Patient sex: M
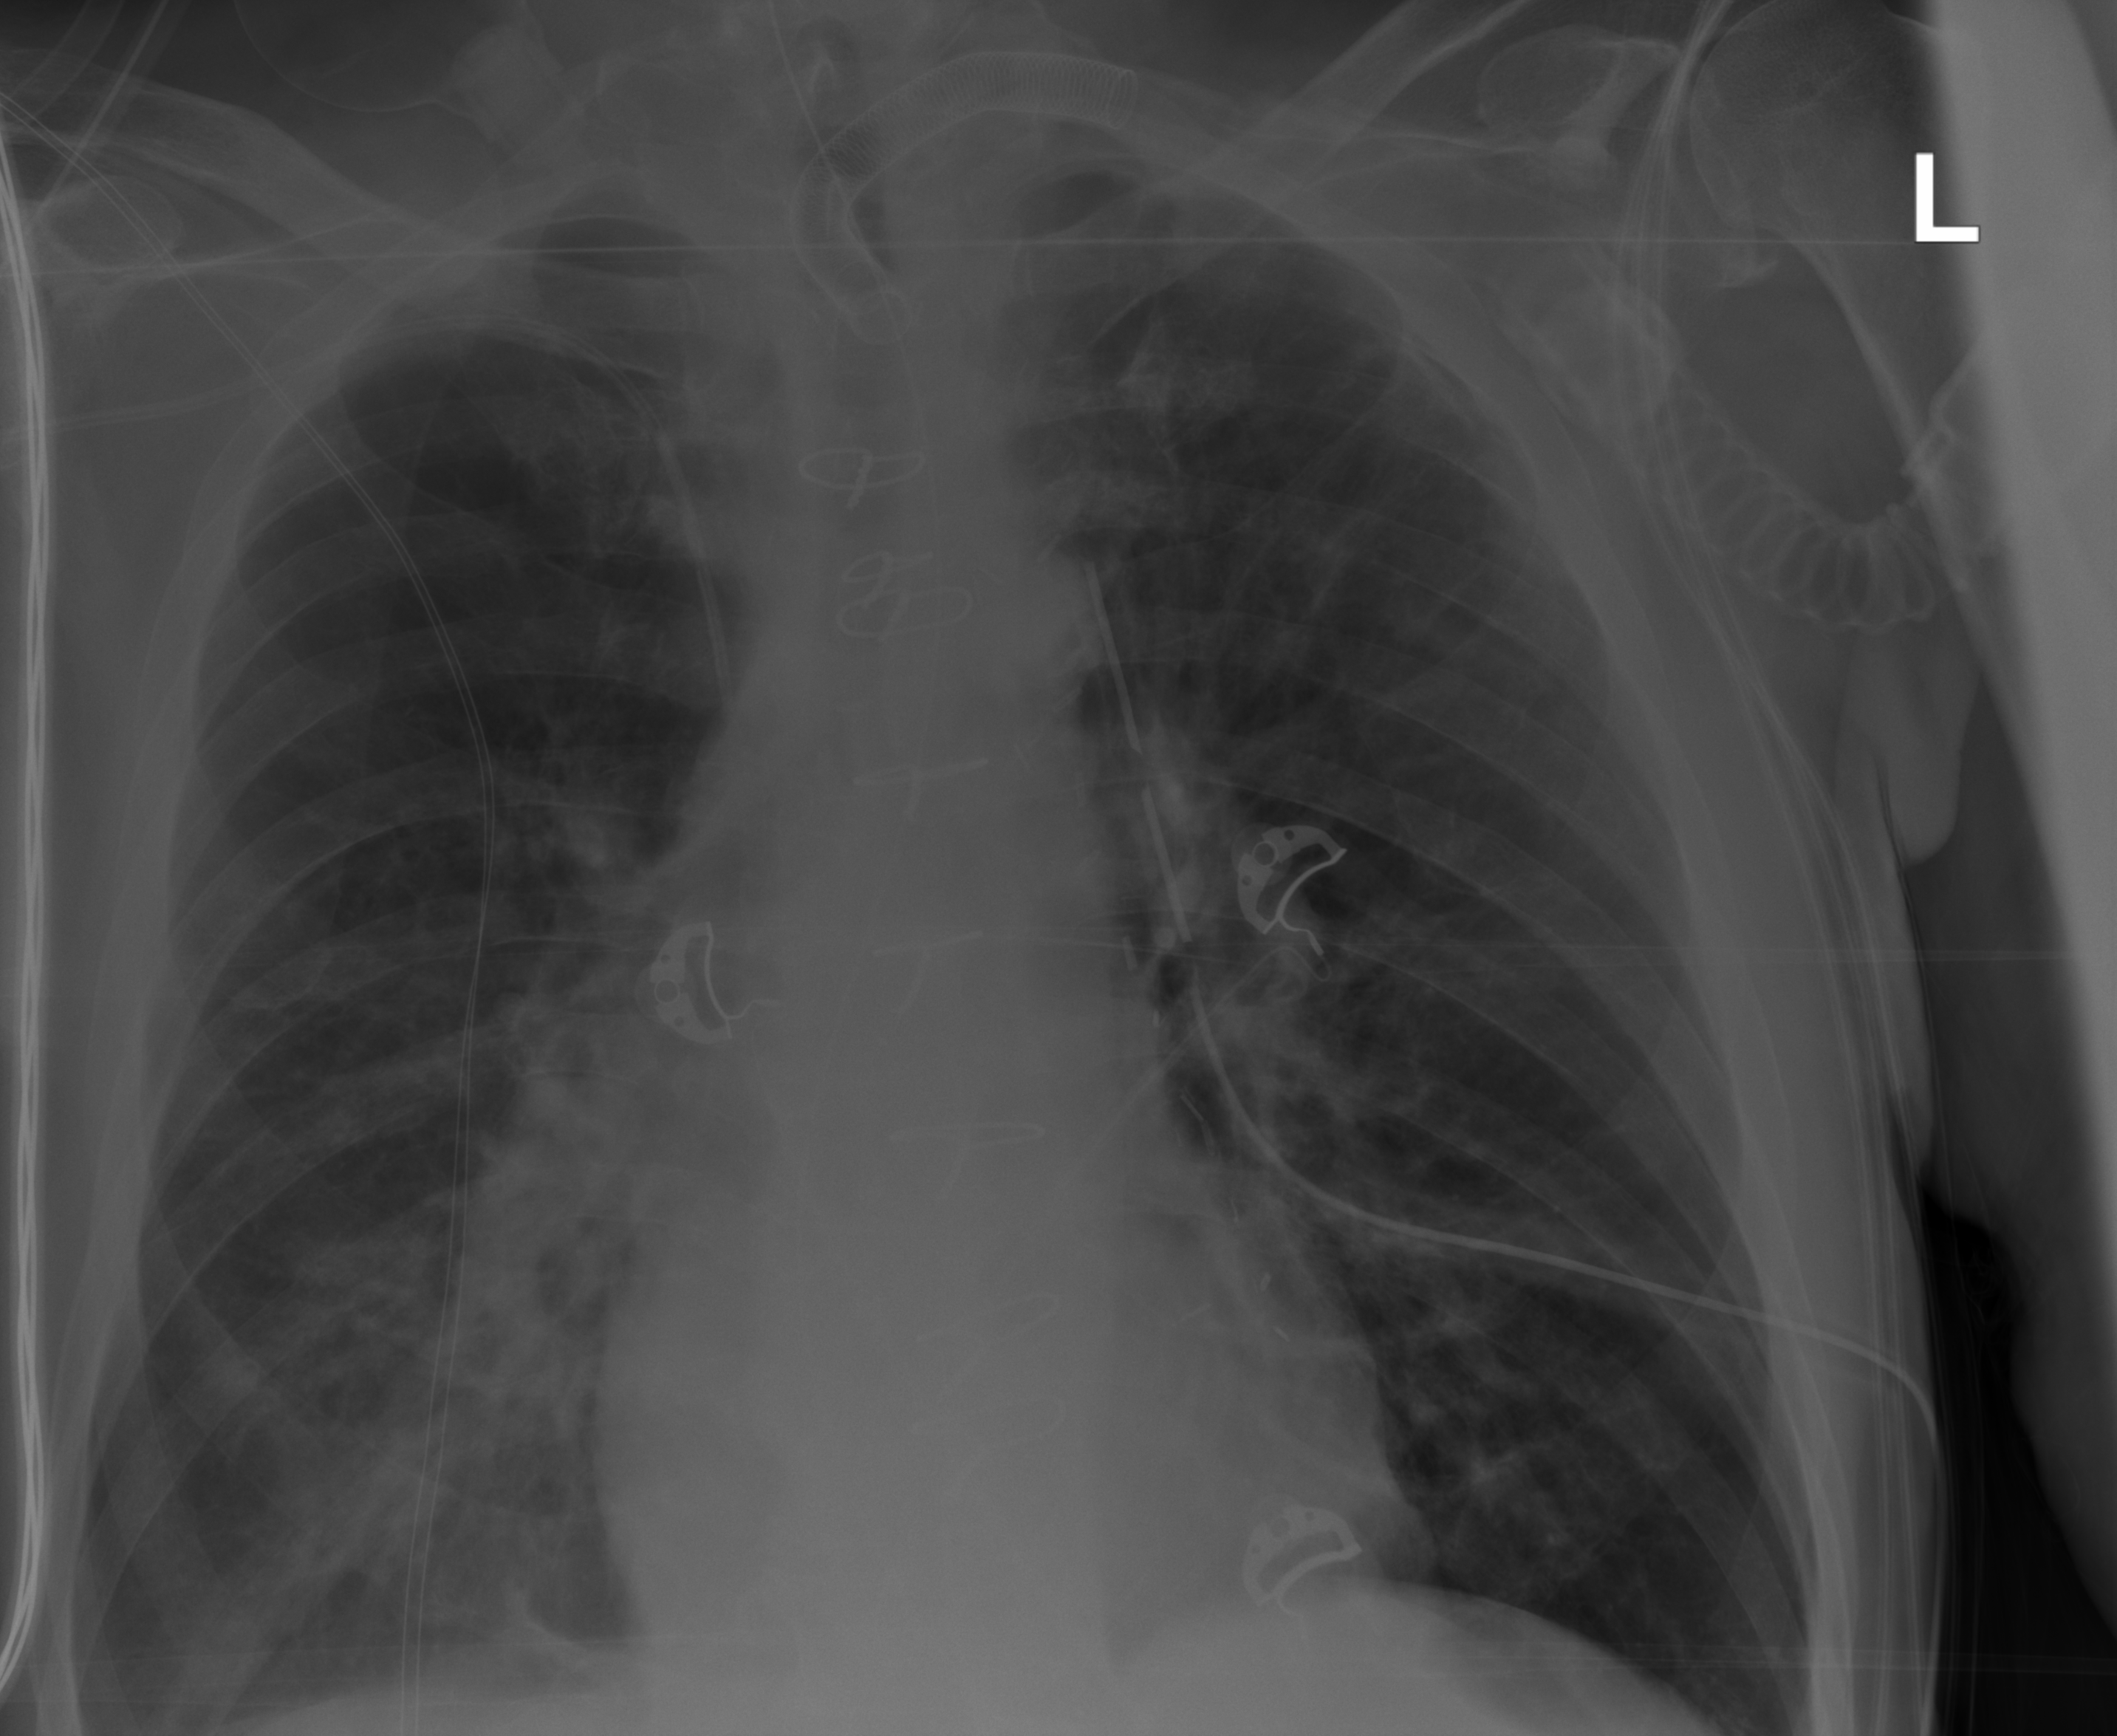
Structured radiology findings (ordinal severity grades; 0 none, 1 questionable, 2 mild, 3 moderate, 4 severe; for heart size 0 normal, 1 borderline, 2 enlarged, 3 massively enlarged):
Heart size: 0
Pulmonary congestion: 2
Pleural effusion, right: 0
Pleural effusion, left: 0
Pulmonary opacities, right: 0
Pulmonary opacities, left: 0
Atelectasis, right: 0
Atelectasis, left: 0